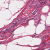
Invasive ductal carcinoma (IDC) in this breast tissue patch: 0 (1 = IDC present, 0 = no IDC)